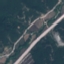
Label: Highway